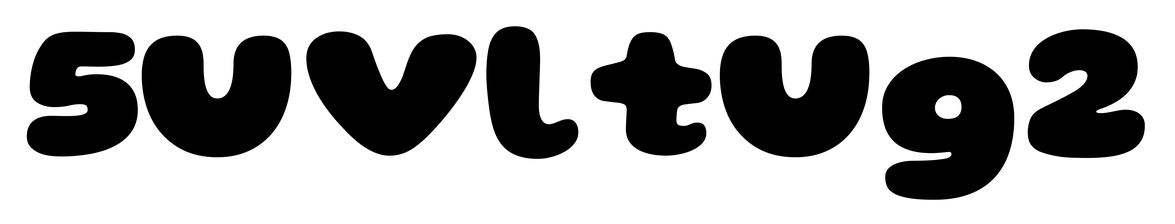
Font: Gluten_Black